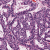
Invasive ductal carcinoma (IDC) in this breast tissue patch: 1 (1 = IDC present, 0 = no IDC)